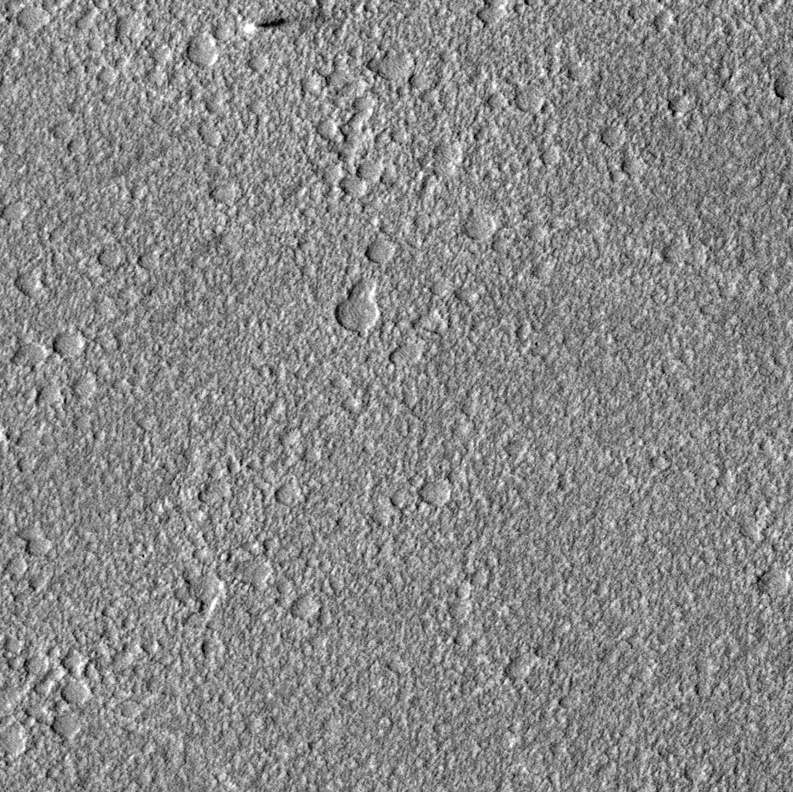
Label: dustdevil